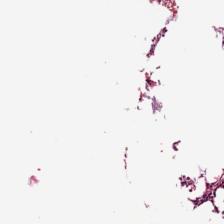
Label: Non-Tumor